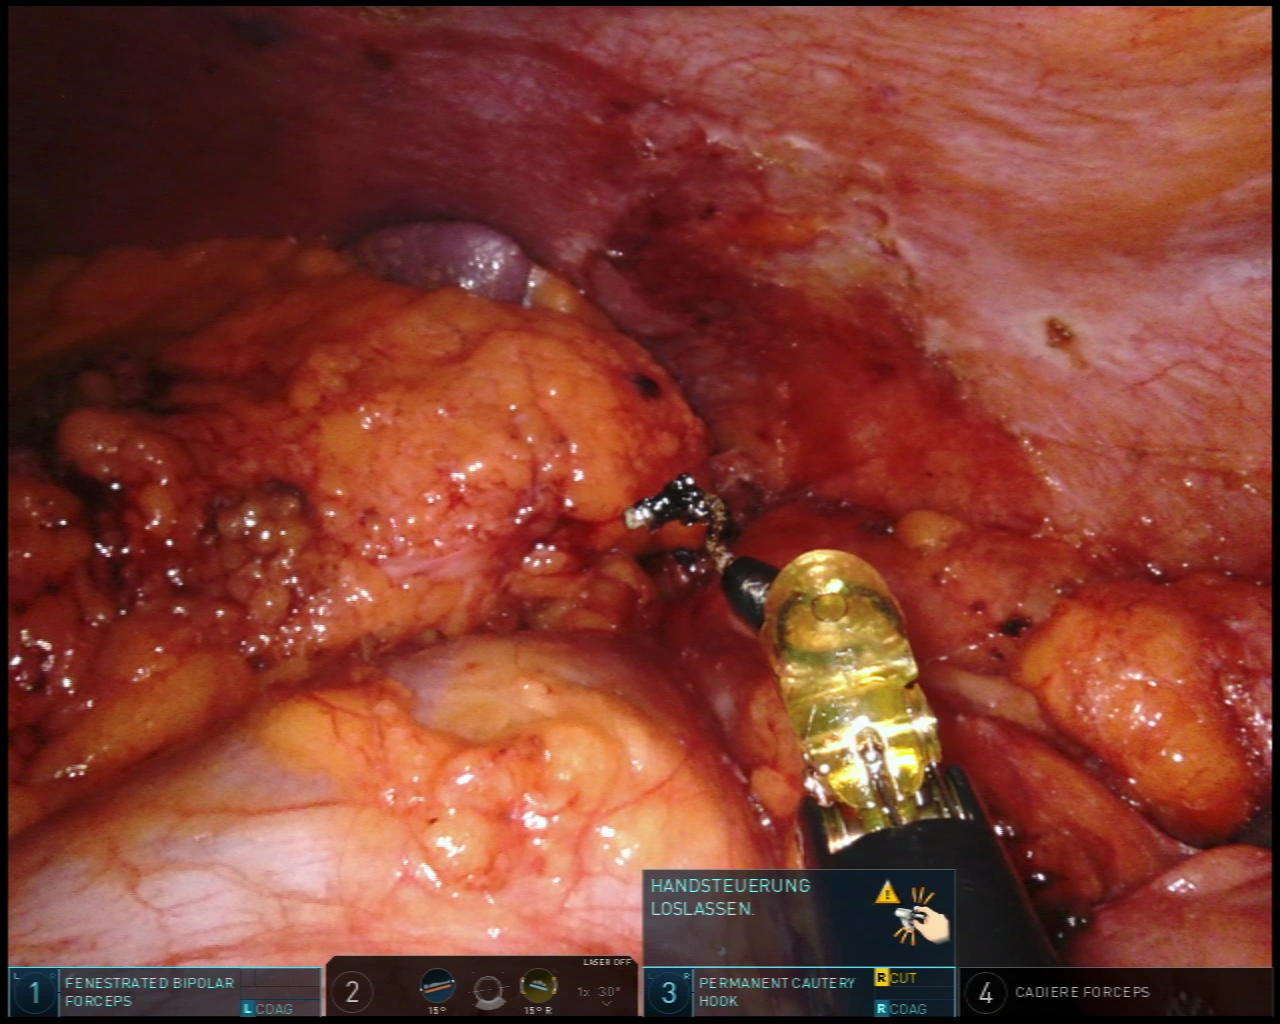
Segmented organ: spleen
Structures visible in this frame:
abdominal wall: yes
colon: yes
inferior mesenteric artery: no
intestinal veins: no
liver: no
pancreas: no
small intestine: no
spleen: yes
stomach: no
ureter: no
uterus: no
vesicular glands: no